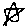
Label: star